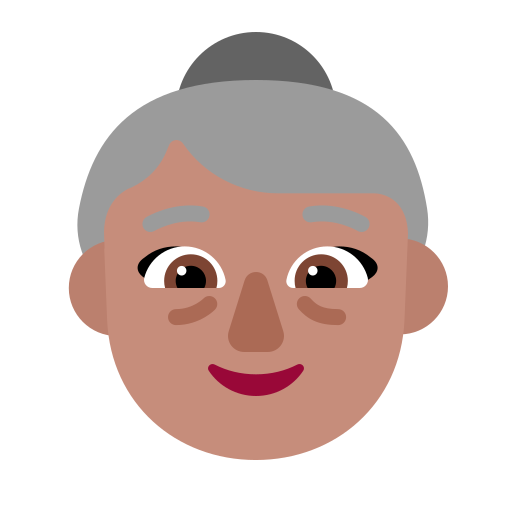
old woman flat